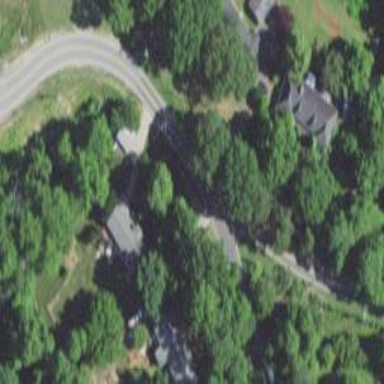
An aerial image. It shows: Residential road with asphalt surface.